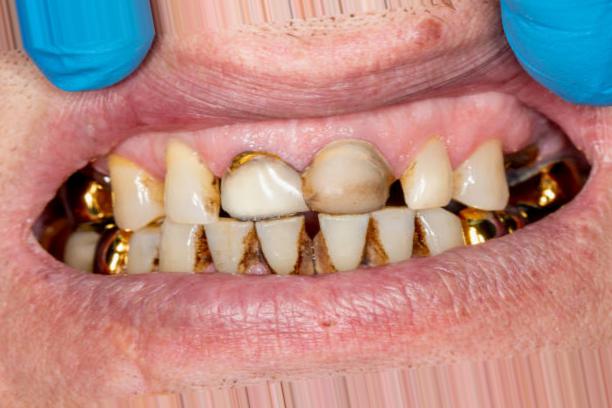
Condition: Caries